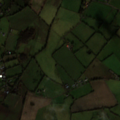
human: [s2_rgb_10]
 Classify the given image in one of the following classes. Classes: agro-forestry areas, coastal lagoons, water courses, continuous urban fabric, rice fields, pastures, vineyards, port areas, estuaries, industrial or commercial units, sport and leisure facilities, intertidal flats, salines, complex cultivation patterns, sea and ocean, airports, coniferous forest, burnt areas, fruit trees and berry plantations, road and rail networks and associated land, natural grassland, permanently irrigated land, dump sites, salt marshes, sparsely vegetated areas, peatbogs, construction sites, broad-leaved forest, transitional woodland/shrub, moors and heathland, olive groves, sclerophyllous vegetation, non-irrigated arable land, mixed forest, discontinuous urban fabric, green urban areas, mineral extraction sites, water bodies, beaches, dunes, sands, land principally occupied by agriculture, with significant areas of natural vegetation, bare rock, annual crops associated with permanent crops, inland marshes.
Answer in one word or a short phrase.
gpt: pastures